Question: I'm using three axes-Objects to scale my data on the x-axis.
My problem is that i do not know how to get a nice legend for the three plots.
I have to do this cause my real data is sampled with different sample rates.
I edited my m-file for the diagram slightly cause normally I'm reading the data out of some txt files.
In this example i used example_data 1 to 3 for my data.
In this example I'm scaling the example_data1 so it looks like the same frequency as example_data2.
I do the 'scaling' 'ax1.XLim = [0 length(x2)]'.
That's why this solution doesn't work for me: <URL>.
It uses 'set(l3,'Parent',ax2);' which somehow ruins my approache to scale my data. The scaling is the only solution to my problem cause i don't know the exact relation between the two sampling rates.
my code:
'''
example_data1 = repmat(1:100,1,10);
example_data2 = 2 * repmat(1:0.5:100.5,1,5);
example_data3 = [1:500 500👎1];
whole_length_data1 = length(example_data1);
% 1. step
start_of_data = 1;
end_of_data = 1000;
% data2
y2 = example_data2(start_of_data:end_of_data);
x2 = 0:length(y2)-1;
% data3
y3 = example_data3(start_of_data:end_of_data);
x3 = 0:length(y3)-1;
% data1
y1 = example_data1(1:length(example_data1));
x1 = 0:length(y1)-1;
% 2. step
start_one = 1;
y1 = example_data1(start_one:length(example_data1));
x1 = 0:length(y1)-1;
% 3.step
end_one = whole_length_data1 - 500;
y1 = example_data1(start_one:end_one);
x1 = 0:length(y1)-1;
Farbe1 = [0,1,0]*0.6; % Dunkelgrun
Farbe2 = [1,0,0]*0.8; % Dunkelrot
Farbe3 = get(groot,'DefaultAxesColorOrder') % default values
Farbe3 = Farbe3(1,:); % 1. Zeile der defaultvalues
figure(1)
% 3 axes
clf
%------------------------------------------------------------------
%-------------------------- plot1: ---------------------------
%------------------------------------------------------------------
plot(x2,y2,'green','LineWidth',2,'Color',Farbe1,...
'DisplayName','name of the first plot')
ax1 = gca;
ax1.XLim = [0 length(x2)]
ax1.YLim = [min(y2) max(y2)]
ax1.YTick = [0:25:300]
ax1.FontSize = 12;
legend('show')
%----------------------------------------------------------------
%-------------------------- plot2: --------------------------
%----------------------------------------------------------------
ax2 = axes('Position',ax1.Position);
plot(x3,y3,'blue','LineWidth',2,'Color',Farbe3,...
'DisplayName','plot2')
ax2.Color = 'none';
ax2.XTick = [];
ax2.XLim = [0 length(x3)];
ax2.YAxisLocation = 'right';
ax2.FontSize = 12;
legend('show')
%----------------------------------------------------------------
%-------------------------- plot3: -------------------------
%----------------------------------------------------------------
ax3 = axes('Position',ax1.Position);
plot(x1,y1,'red','LineWidth',2,'Color',Farbe2,...
'DisplayName','3')
ax3.XTick = [];
ax3.YTick = [];
ax3.Color = 'none';
ax3.XAxisLocation = 'top';
ax3.YAxisLocation = 'right';
ax3.XLim = [0 length(x1)];
ax3.YLim = [min(y1) max(y1)*2];
legend('show')
'''
This results in a very bad looking legend:

I really hope somebody can help me.
Thank very much.
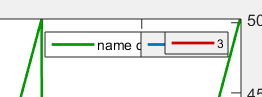
Answer: You can get better results by storing <URL> call:
'''
...
h1 = plot(x2,y2,'green','LineWidth',2,'Color',Farbe1,...
'DisplayName','name of the first plot');
...
h2 = plot(x3,y3,'blue','LineWidth',2,'Color',Farbe3,...
'DisplayName','plot2');
...
h3 = plot(x1,y1,'red','LineWidth',2,'Color',Farbe2,...
'DisplayName','3');
...
hl = legend(ax3, [h1 h2 h3]); % Place legend in top-most axes
'''
And here's the result:
<URL>